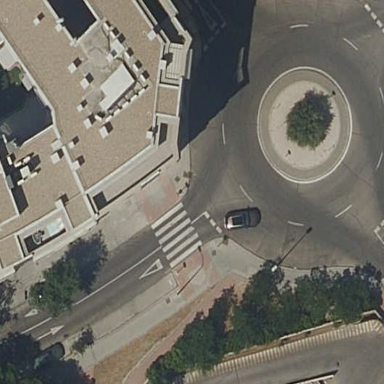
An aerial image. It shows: Asphalt road in residential area leading to roundabout.